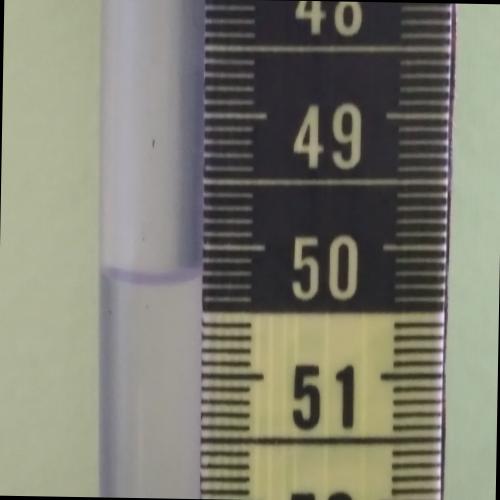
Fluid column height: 50.3 cm